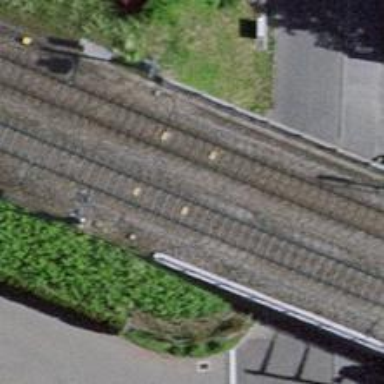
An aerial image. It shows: Single-track railway with electrified contact lines on embankment.